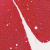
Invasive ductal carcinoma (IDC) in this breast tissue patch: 0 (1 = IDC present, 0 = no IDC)